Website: home-depot
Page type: customer-info-address
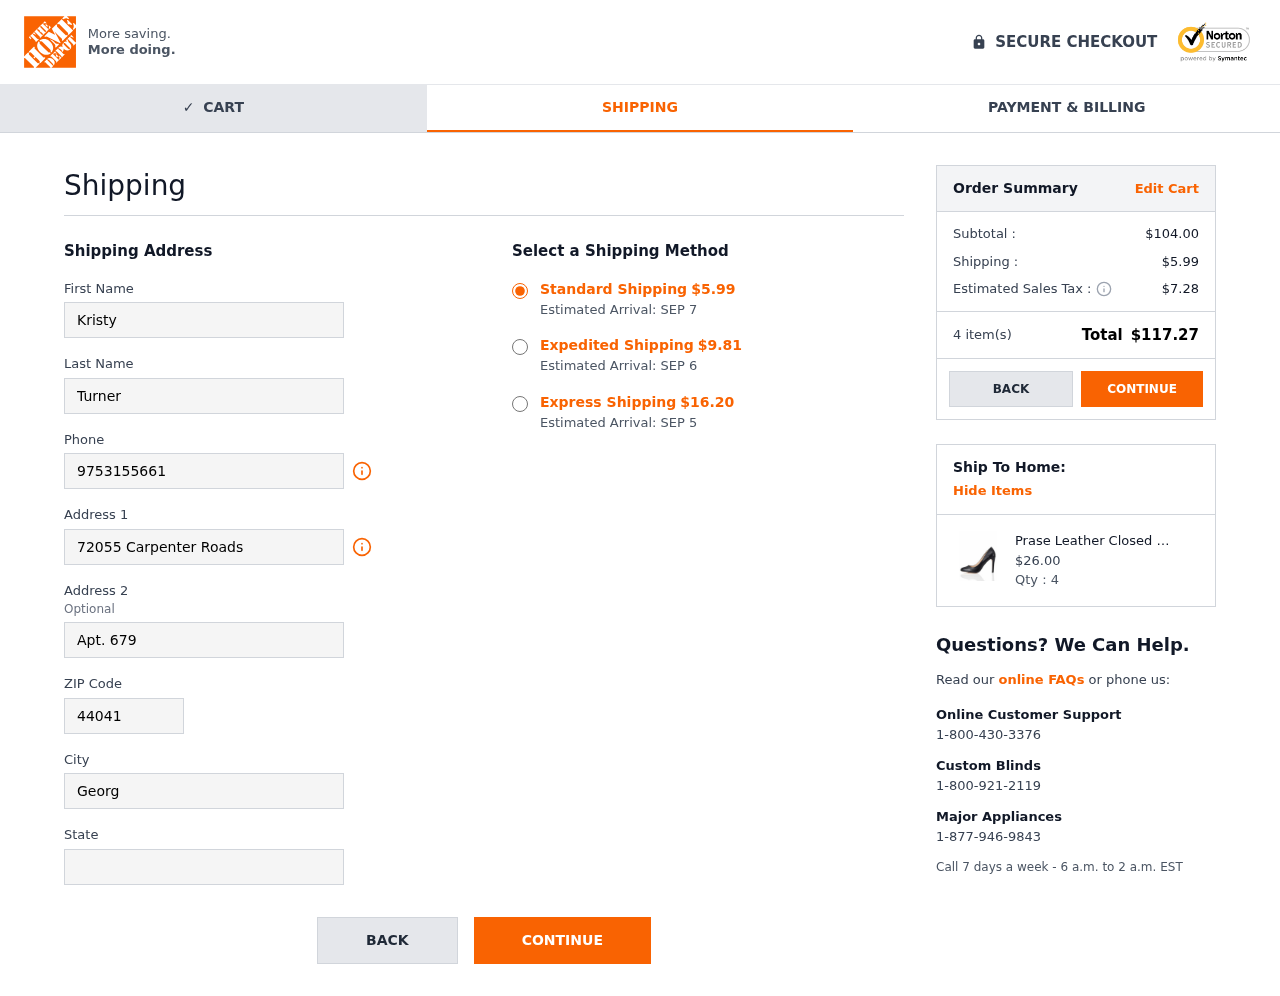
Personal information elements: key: PII_CITY
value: Georgeburgh
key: PII_FIRSTNAME
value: Kristy
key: PII_LASTNAME
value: Turner
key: PII_PHONE
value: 9753155661
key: PII_POSTCODE
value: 44041
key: PII_STATE
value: VI
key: PII_STREET
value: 72055 Carpenter Roads
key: PII_STREET2
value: Apt. 679
Product elements: key: PRODUCT1_NAME
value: Prase Leather Closed Toe Heels, Black (Black), 6 UK
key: PRODUCT1_PRICE
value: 26
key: PRODUCT1_QUANTITY
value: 4
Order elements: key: ORDER_SHIPPING_COST
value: $5.99
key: ORDER_DELIVERY_DATE
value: Estimated Arrival: SEP 7
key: ORDER_SHIPPING_COST_EXPEDITED
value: $9.81
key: ORDER_DELIVERY_DATE_EXPEDITED
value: Estimated Arrival: SEP 6
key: ORDER_SHIPPING_COST_EXPRESS
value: $16.20
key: ORDER_DELIVERY_DATE_EXPRESS
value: Estimated Arrival: SEP 5
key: ORDER_SUBTOTAL
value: $104.00
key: ORDER_TAX
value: $7.28
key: ORDER_NUM_ITEMS
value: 4 item(s)
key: ORDER_TOTAL
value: $117.27